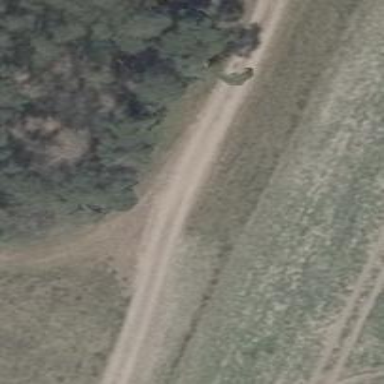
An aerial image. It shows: Sandy track with grade 5 tracktype.